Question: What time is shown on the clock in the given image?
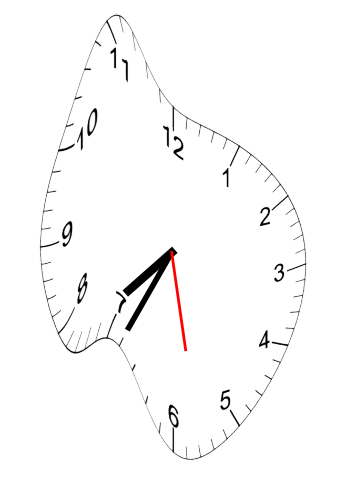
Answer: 07:34:28